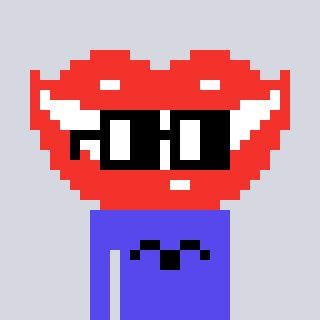
a pixel art character with square black glasses, a smile-shaped head and a computerblue-colored body on a cool background